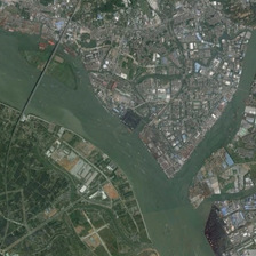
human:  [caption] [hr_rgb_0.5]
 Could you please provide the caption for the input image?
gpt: an urban area is near the branches of a river.

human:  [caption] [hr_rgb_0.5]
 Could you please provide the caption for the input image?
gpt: The area of the city is near the branch of the river.

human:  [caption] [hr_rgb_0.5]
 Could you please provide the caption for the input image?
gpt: The river is green and the building is colorful.

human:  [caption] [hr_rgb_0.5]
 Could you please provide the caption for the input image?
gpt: An urban area is near a tributary of a river.

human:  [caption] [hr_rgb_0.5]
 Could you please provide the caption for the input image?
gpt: The river is green and the buildings are colorful.